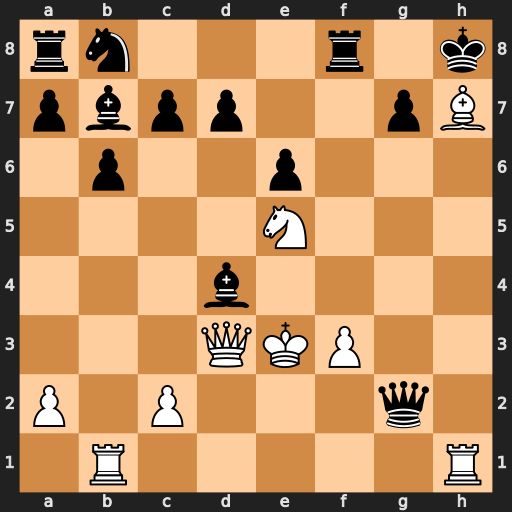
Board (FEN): rn3r1k/pbpp2pB/1p2p3/4N3/3b4/3QKP2/P1P3q1/1R5R
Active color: w
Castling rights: -
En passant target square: -
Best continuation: Qxd4 Rxf3+ Nxf3 Qxf3+ Kd2 Qg2+ Kc3